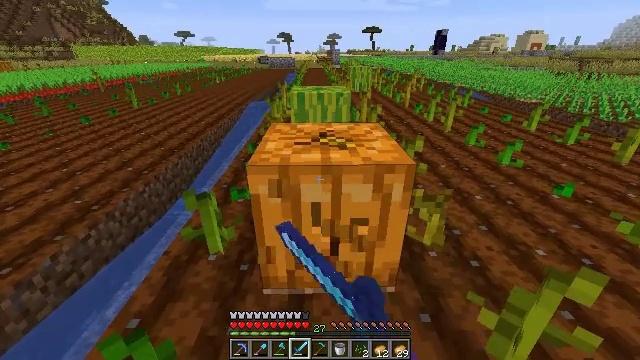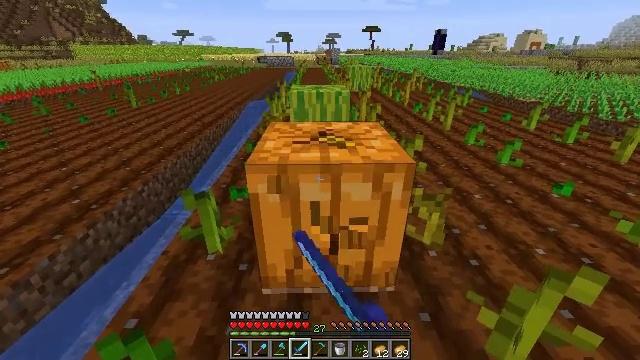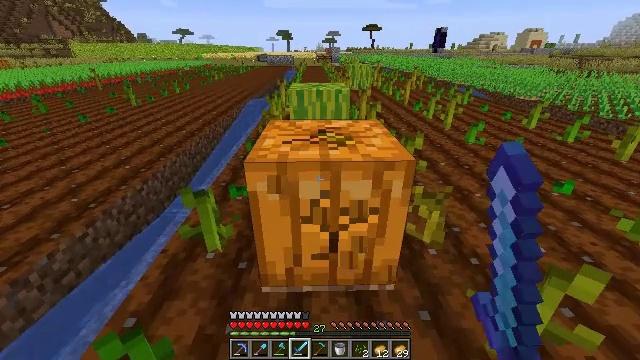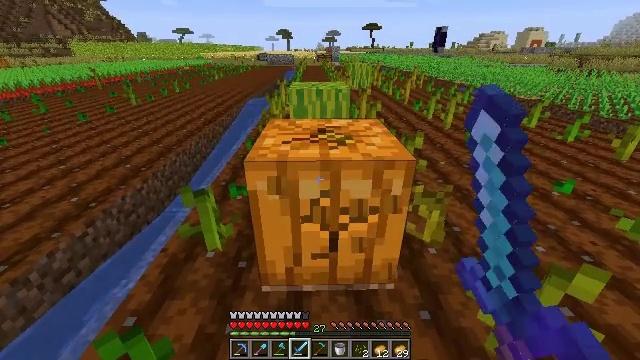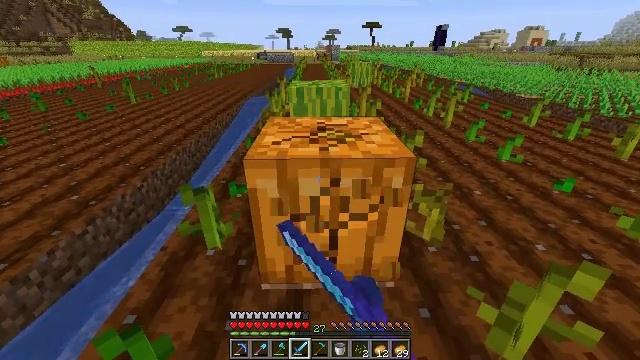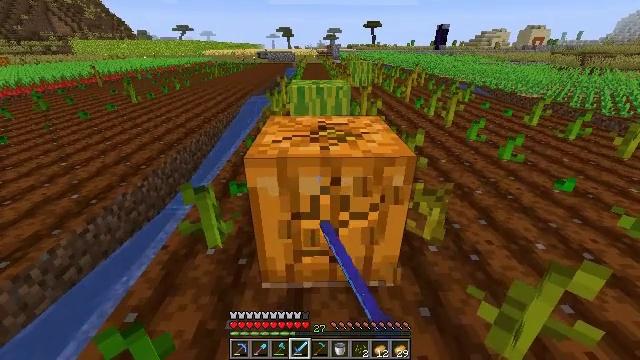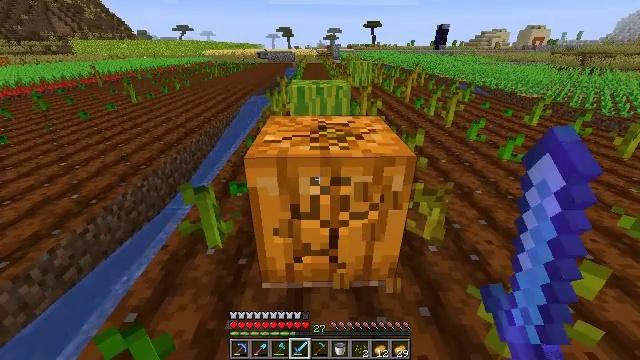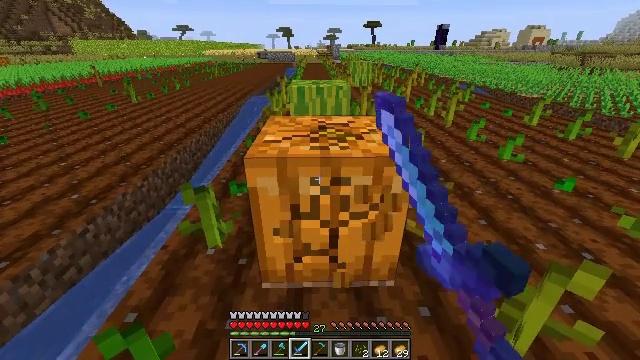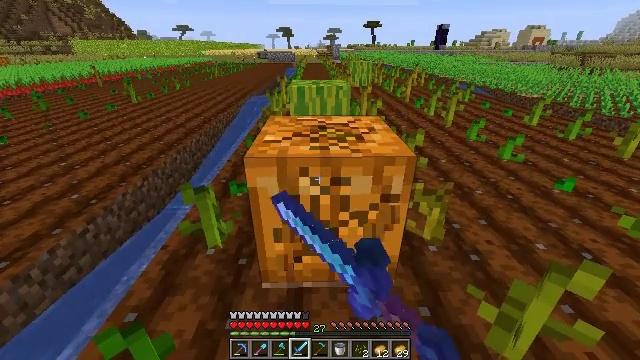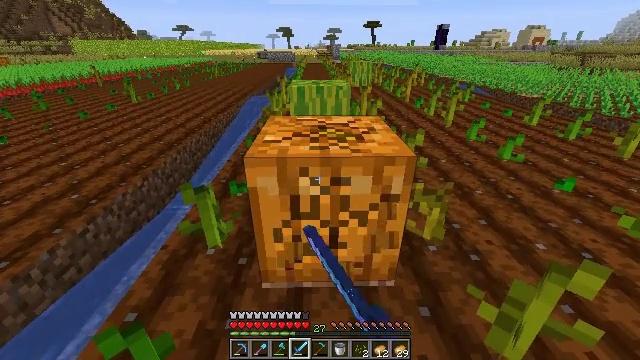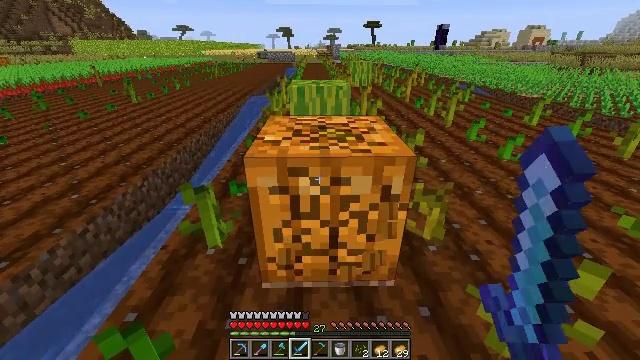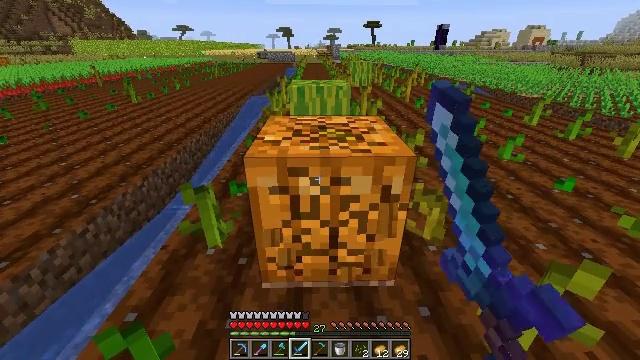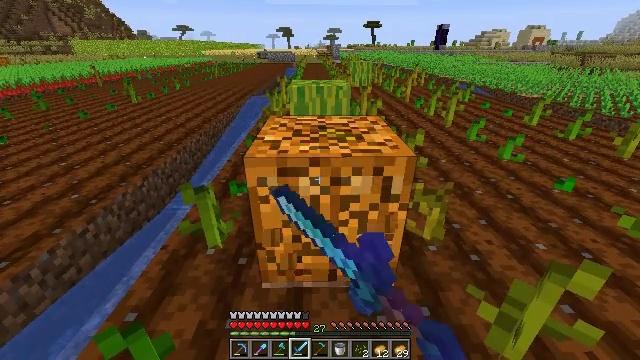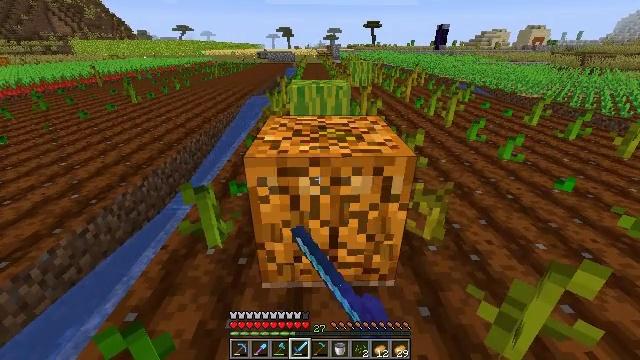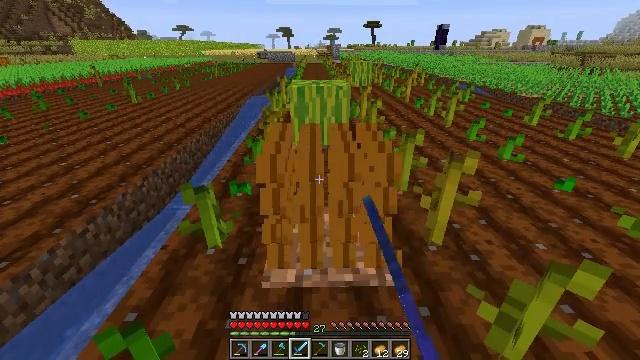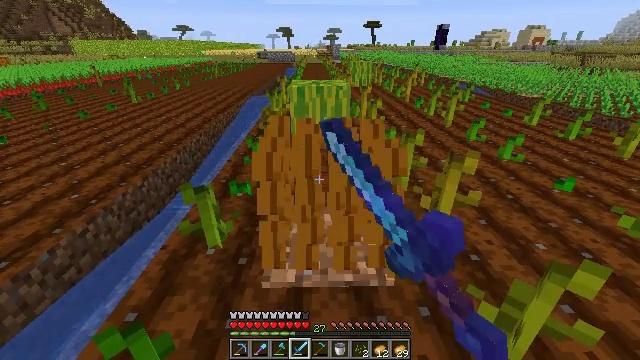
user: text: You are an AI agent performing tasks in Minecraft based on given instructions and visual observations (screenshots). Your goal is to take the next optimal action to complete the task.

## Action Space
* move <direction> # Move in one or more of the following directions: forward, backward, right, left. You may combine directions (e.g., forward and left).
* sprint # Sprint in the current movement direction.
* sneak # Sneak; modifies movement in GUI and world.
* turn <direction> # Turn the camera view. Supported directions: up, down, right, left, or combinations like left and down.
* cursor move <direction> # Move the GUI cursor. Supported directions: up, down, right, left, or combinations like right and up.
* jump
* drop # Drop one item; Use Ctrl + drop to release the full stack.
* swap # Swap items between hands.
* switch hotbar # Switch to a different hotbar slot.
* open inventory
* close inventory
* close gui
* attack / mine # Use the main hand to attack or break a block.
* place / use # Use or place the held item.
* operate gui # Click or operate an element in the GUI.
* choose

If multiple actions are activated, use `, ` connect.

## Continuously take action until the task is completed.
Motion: motion action
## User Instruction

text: Harvest a pumpkin from the field.
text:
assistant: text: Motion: attack / mine
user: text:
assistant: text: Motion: attack / mine
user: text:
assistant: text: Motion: attack / mine
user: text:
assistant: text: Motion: attack / mine
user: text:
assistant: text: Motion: attack / mine
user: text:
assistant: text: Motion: attack / mine
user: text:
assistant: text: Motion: attack / mine
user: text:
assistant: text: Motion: attack / mine
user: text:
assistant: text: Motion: attack / mine
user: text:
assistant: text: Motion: attack / mine
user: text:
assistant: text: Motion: attack / mine
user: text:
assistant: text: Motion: attack / mine
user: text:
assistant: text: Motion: attack / mine
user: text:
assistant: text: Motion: attack / mine
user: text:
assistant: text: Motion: attack / mine
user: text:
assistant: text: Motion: attack / mine
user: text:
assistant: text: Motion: attack / mine
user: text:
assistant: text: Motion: attack / mine
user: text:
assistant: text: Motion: attack / mine